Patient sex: M
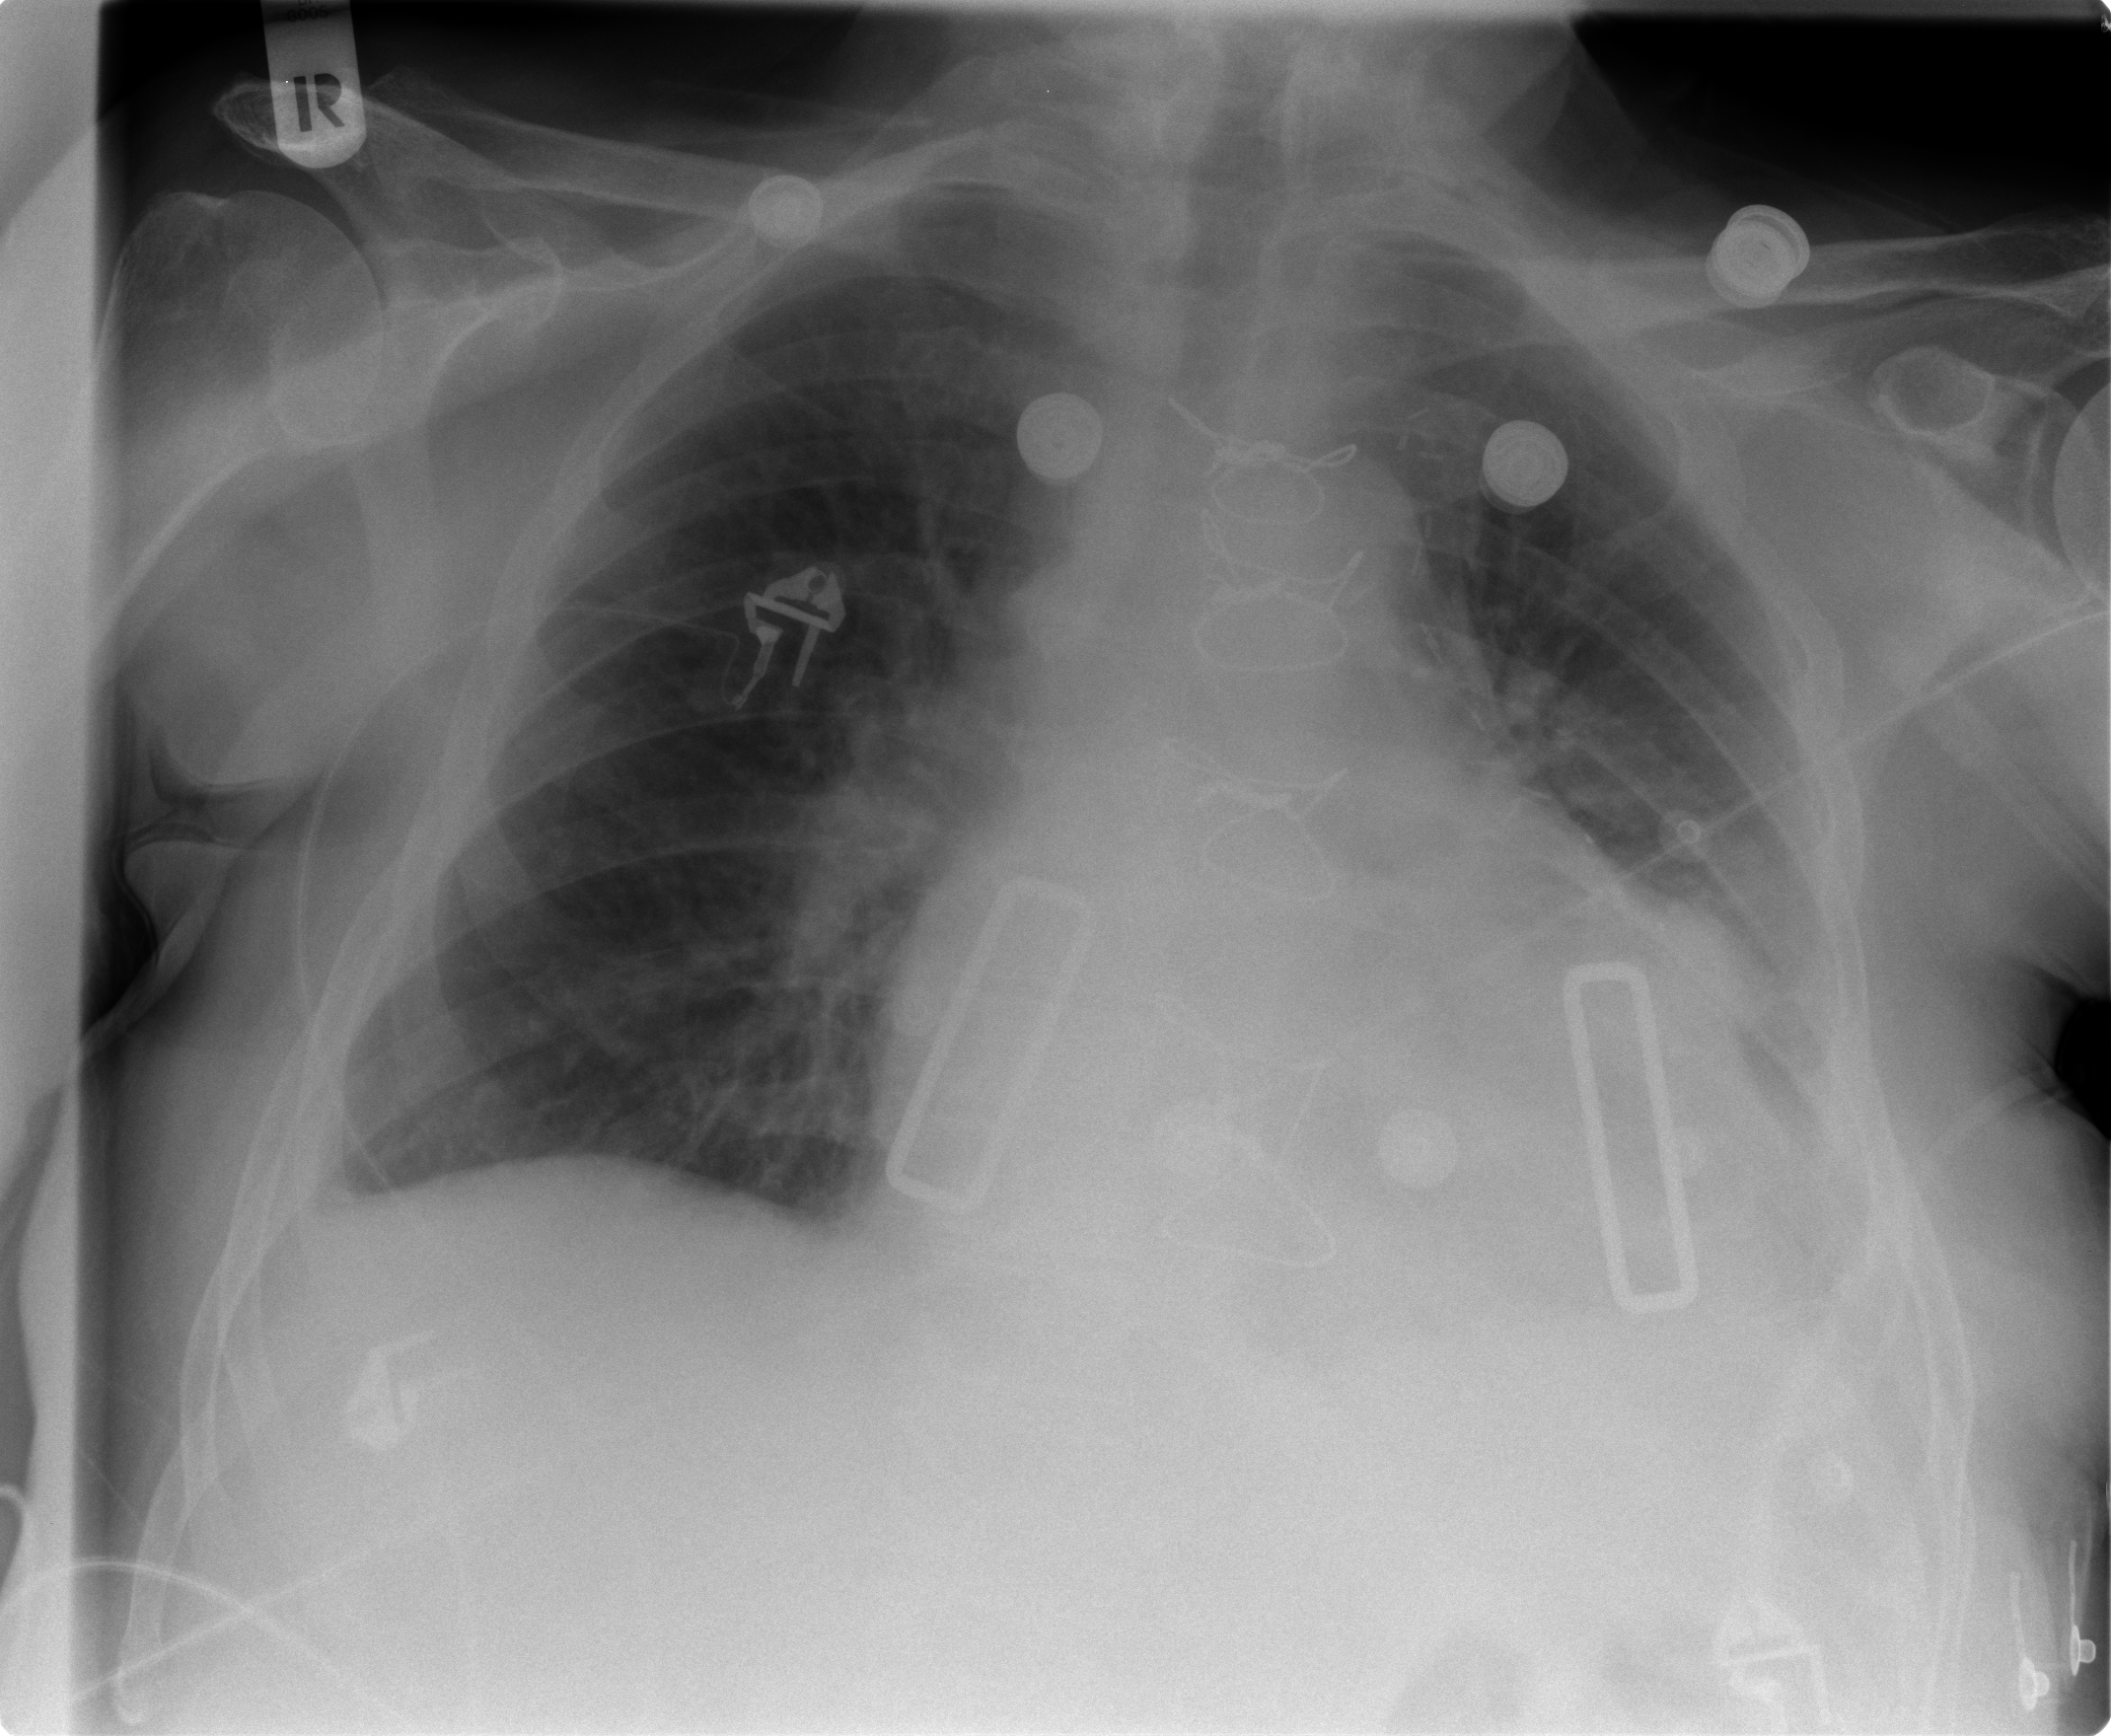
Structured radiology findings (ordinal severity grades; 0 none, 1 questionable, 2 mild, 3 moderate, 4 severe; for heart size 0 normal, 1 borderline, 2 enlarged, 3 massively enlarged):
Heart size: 2
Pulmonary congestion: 0
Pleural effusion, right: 0
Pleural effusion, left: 2
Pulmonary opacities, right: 0
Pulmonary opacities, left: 0
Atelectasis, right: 0
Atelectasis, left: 2